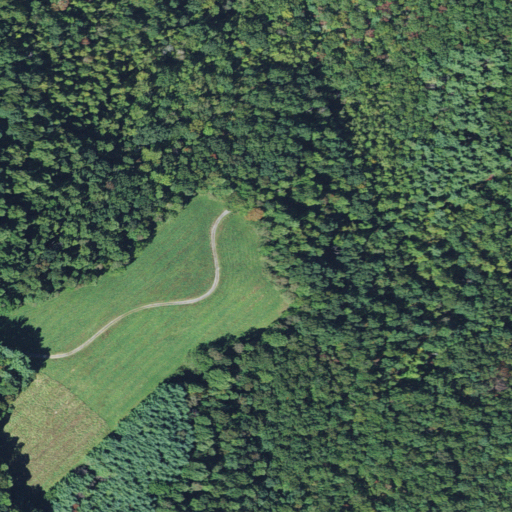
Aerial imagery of mountain in North Carolina named Bell Mountain containing deciduous forest, mixed forest, shrub, pasture, and evergreen forest